Interaction volume radius: 5 \u00c5
Interaction volume height: 25 \u00c5
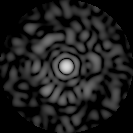
Disorder parameter: 0.8386